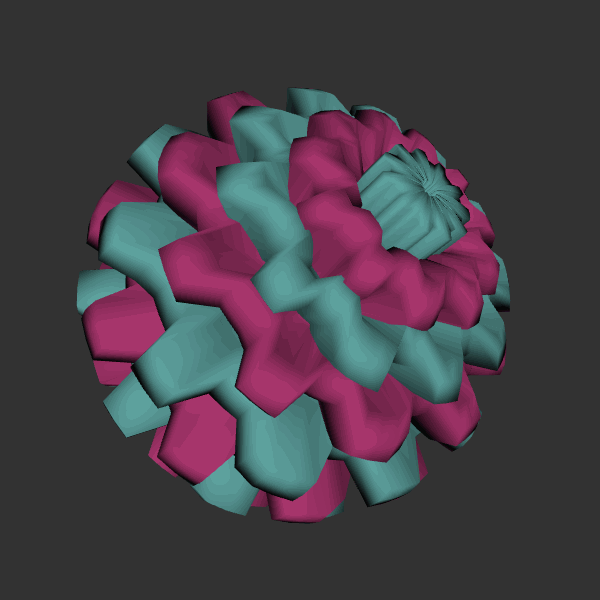
Background: dark